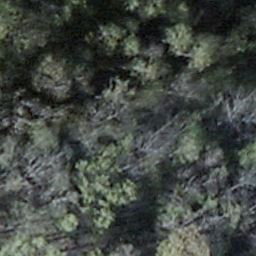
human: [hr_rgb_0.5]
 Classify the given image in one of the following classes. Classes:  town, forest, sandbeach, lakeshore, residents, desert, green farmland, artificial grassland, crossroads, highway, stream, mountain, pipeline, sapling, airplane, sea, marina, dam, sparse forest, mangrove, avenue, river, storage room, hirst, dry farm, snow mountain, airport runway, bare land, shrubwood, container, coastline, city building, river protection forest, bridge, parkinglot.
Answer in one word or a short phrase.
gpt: shrubwood